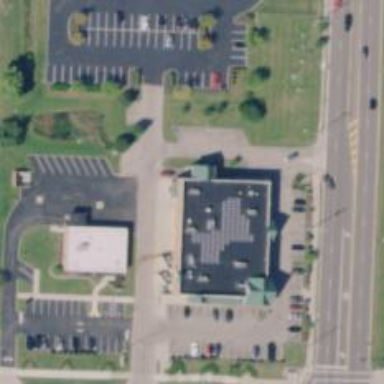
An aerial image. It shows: Pharmacy providing healthcare services.